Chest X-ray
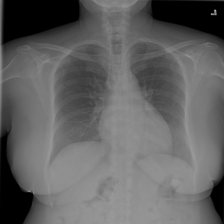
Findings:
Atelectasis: negative
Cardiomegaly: negative
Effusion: negative
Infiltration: positive
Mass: negative
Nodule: negative
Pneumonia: negative
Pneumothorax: negative
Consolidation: negative
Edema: negative
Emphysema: negative
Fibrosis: negative
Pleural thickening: negative
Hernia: negative